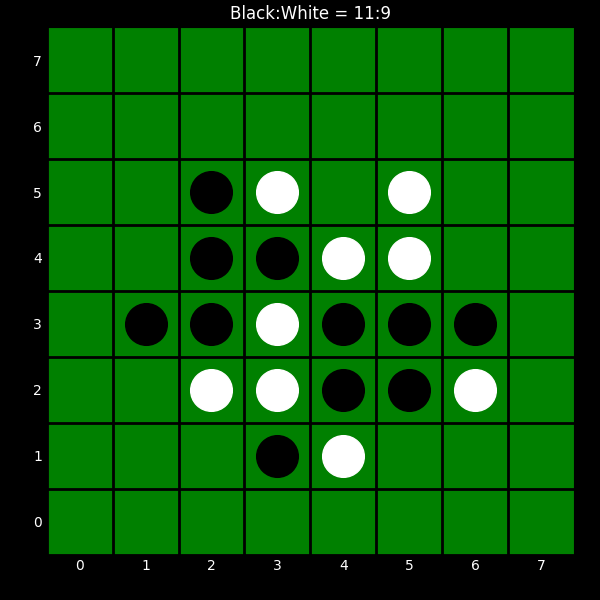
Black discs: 11
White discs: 9